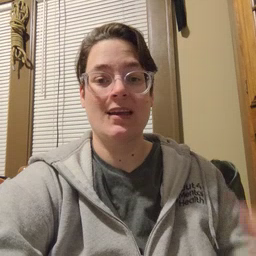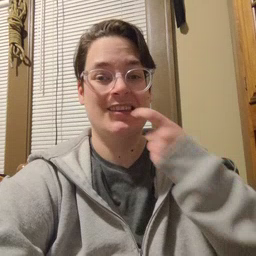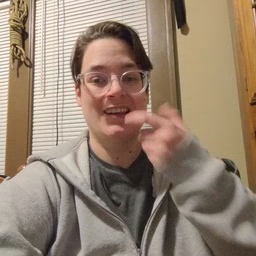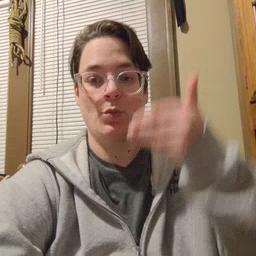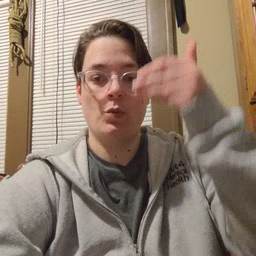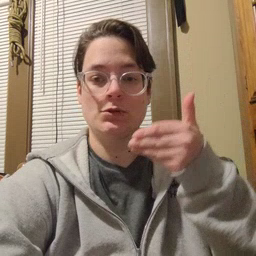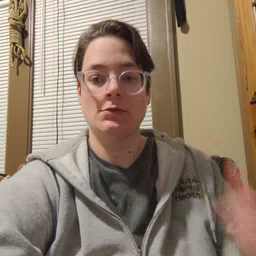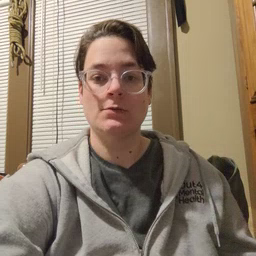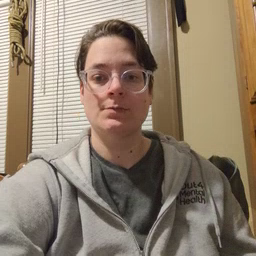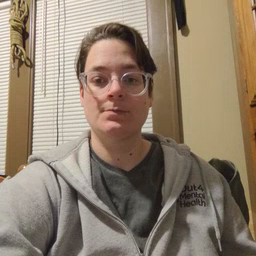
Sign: glasswindow